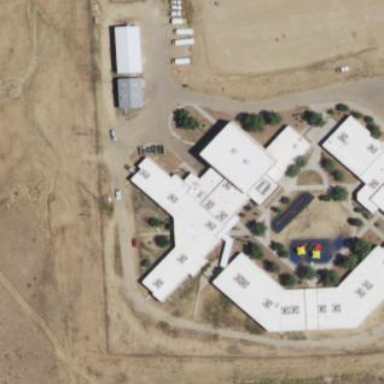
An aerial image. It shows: School building.